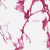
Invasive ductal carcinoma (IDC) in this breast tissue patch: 0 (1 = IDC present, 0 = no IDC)